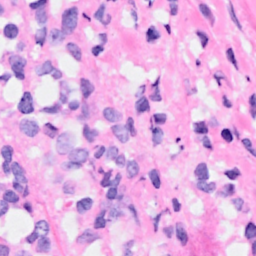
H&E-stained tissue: Breast